Current action and preconditions to check: path_clear

Your task: For each precondition in the list above, predict whether it will hold at this action.

Consider the current scene as observed from the mobile robot's camera, and analyze the predicted future states of all dynamic agents (e.g., people, animals, vehicles, or any moving entities) within the NEXT SECOND.

IMPORTANT: Only answer "very likely" if you are absolutely certain—based on strong, clear evidence—that a dynamic agent will violate the precondition in the predicted future state. Do NOT answer "very likely" for unlikely, ambiguous, or low-probability risks.

Ask yourself for each precondition: Is there a high probability, with clear and convincing evidence, that the predicted future states of any dynamic agent will interfere with the predicted future state of the currently executing action within the NEXT SECOND, causing that precondition to fail?

Assess the risk level based on these predictions. Use "likely" or "very likely" if motions create a clear risk of interference.

Use "neutral" or "improbable" if agents are nearby but their predicted paths are clearly diverging or non-conflicting.

Failure Risk Categories: "very improbable", "improbable", "neutral", "likely", "very likely"

Answer Format: Output ONLY the probability_of_failure value from these categories: "very improbable", "improbable", "neutral", "likely", "very likely"

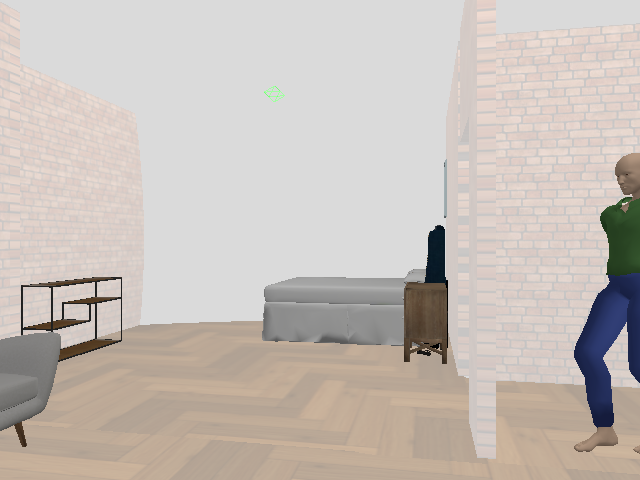

Answer: neutral